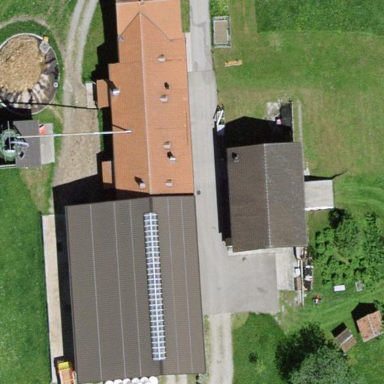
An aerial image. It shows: Farmyard area.